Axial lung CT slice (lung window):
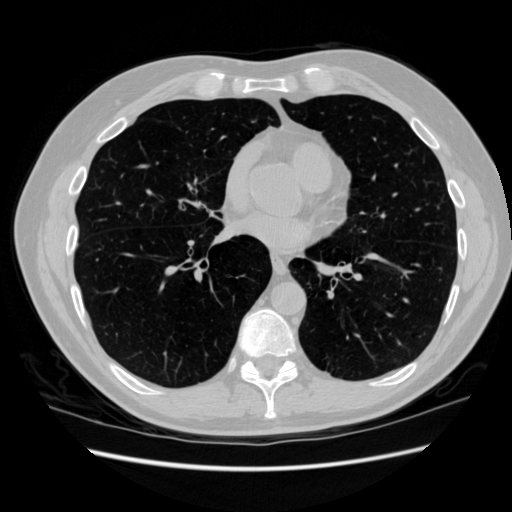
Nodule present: no